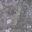
Label: 1